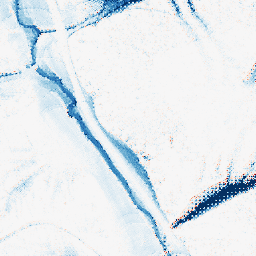
Category: morphological
Decomposition family: morphological_ellipse
Decomposition parameters: operation: closing
width: 30
height: 50
Upsampling method: regularized
Upsampling parameters: scale: 2
lambda_reg: 0.1
Upsampling scale: 2